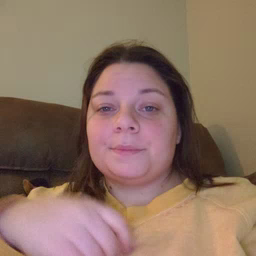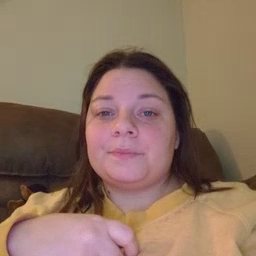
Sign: carrot